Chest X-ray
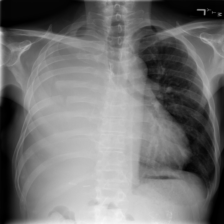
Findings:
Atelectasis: negative
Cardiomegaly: negative
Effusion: negative
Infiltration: positive
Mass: negative
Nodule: negative
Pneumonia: negative
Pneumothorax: negative
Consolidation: negative
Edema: negative
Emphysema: negative
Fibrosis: negative
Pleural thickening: negative
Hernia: negative